Question: I have following code :
'''
-(UITableViewCell *)tableView:(UITableView *)tableView cellForRowAtIndexPath:(NSIndexPath *)indexPath {
NSString *tableId = @"details";
UITableViewCell *cell = [tableView dequeueReusableCellWithIdentifier:tableId];
if(cell == nil)
{
cell = [ [UITableViewCell alloc] initWithStyle:UITableViewCellStyleSubtitle reuseIdentifier:tableId];
}
[((UIImageView *)[cell viewWithTag:101]) setImage:[UIImage imageNamed:[homeInvCaptureViewModel.productArray objectAtIndex:indexPath.row]]];
return cell;
}
'''
I have a table view in storyboard. Yet, my data is not shown up in my table rows. (i.e., imageview).
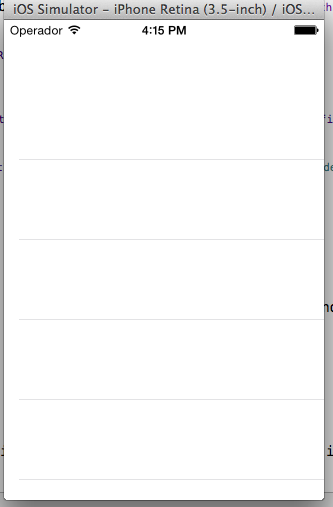
Answer: I just try your code, and it's working for me, so I see some explanations for your bug:
1. Did you set 101 for your ImageView's tag in your storyboard?
2. Did you set details as cell's identifier is in your storyboard?
3. Are you sure your image's name from your productArray exists in your project's images?
You should set an image at your ImageView in your storyboard to identify,